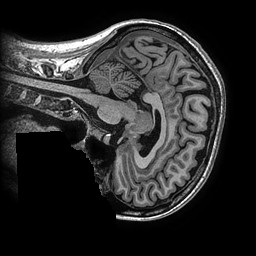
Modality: T1w
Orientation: sagittal
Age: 32
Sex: female
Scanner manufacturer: ge
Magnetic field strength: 3 T
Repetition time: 0.006952 s
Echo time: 0.00292 s